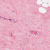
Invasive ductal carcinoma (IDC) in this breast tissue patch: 0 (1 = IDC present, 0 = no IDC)